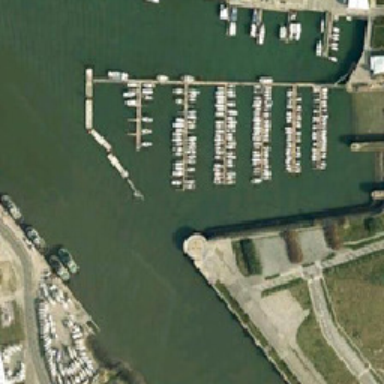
This is a port many ships roads and land .